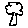
Label: tree